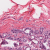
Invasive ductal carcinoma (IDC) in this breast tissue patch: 0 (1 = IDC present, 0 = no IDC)